Question: I have a client application consuming a WCF service throws an Error
> Object reference not set to an instance of an object.
Details:
I am using WCF service with Microsoft Enterprise library for database connectivity, the service runs fine in the self hosted environment but throws an error if hosted as a 'windows service'. I am not able to debug the WCF service, since it is hosted as windows service, so i tried using try catch blocks to find out, where the problem is.
I came across these two lines which i found to be most suspicious
'''
Database db = DatabaseFactory.CreateDatabase();
DbConnection conn = db.CreateConnection();
'''
I have already set my default database in config file. i think the second line must be the cause.
Please help.
Tried to find similar question on stack overflow but failed, hence posted.
> Appended Question statement with error snap + stack trace...

at Microsoft.Practices.EnterpriseLibrary.Data.DatabaseConfigurationView.get_DefaultName()
at Microsoft.Practices.EnterpriseLibrary.Data.DatabaseMapper.MapName(String name, IConfigurationSource configSource)
at Microsoft.Practices.EnterpriseLibrary.Common.Configuration.ObjectBuilder.ConfigurationNameMappingStrategy.BuildUp(IBuilderContext context, Type t, Object existing, String id)
at Microsoft.Practices.ObjectBuilder.BuilderBase'1.DoBuildUp(IReadWriteLocator locator, Type typeToBuild, String idToBuild, Object existing, PolicyList[] transientPolicies)
at Microsoft.Practices.ObjectBuilder.BuilderBase'1.BuildUp(IReadWriteLocator locator, Type typeToBuild, String idToBuild, Object existing, PolicyList[] transientPolicies)
at Microsoft.Practices.ObjectBuilder.BuilderBase'1.BuildUp<URL>
at Microsoft.Practices.EnterpriseLibrary.Common.Configuration.ObjectBuilder.EnterpriseLibraryFactory.BuildUp<URL>
at Microsoft.Practices.EnterpriseLibrary.Common.Configuration.ObjectBuilder.EnterpriseLibraryFactory.BuildUp<URL>
at Microsoft.Practices.EnterpriseLibrary.Common.Configuration.ObjectBuilder.NameTypeFactoryBase'1.CreateDefault()
at Microsoft.Practices.EnterpriseLibrary.Data.DatabaseFactory.CreateDatabase()
at WCFService.Service1.ExecuteSFDS(Cmd CmdObj, Int32 executionType) in D:\Projects\WCFService\WCFService\Service1.cs:line 32
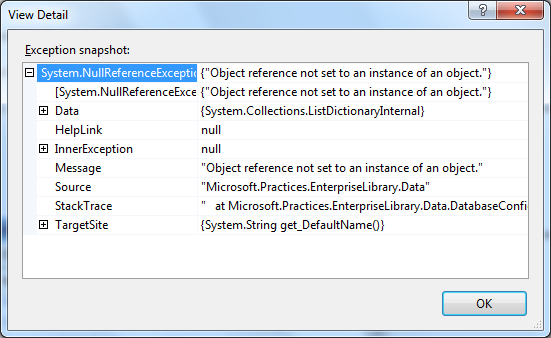
Answer: I am almost positive this is because the app.config is not copied to the output. Make sure that the config file is in the directory where your process runs from with the following name "YourServiceName".exe.config
If it is, while debugging see if you can use the ConfigurationManager to get the connection string, also, make sure the name of your connection string is correct.
I was missing the connection string in the output config file, and secondly i had defined the same endpoint and base Address, so i just changed the EndPoint address to "".